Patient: sex M, age 65
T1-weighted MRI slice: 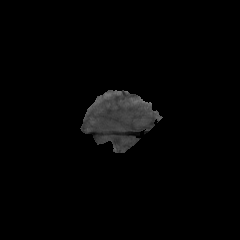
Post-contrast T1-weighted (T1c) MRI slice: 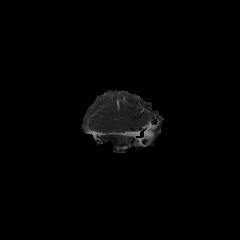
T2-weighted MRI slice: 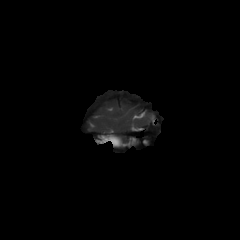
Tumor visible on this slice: no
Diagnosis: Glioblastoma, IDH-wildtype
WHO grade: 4